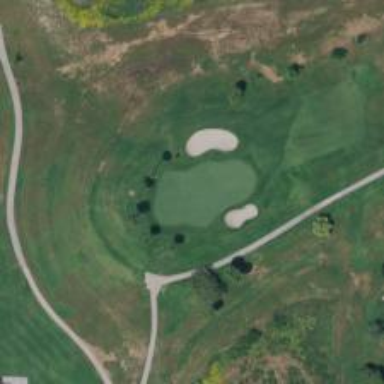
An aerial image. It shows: Golf hole.